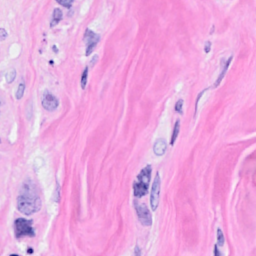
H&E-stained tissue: Breast